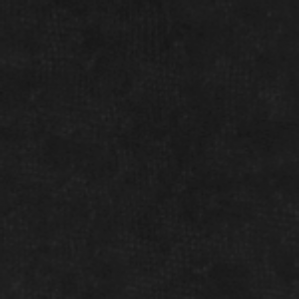
Label: frost